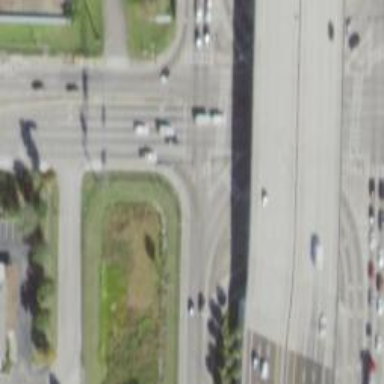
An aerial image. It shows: Primary link highway with asphalt surface.